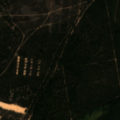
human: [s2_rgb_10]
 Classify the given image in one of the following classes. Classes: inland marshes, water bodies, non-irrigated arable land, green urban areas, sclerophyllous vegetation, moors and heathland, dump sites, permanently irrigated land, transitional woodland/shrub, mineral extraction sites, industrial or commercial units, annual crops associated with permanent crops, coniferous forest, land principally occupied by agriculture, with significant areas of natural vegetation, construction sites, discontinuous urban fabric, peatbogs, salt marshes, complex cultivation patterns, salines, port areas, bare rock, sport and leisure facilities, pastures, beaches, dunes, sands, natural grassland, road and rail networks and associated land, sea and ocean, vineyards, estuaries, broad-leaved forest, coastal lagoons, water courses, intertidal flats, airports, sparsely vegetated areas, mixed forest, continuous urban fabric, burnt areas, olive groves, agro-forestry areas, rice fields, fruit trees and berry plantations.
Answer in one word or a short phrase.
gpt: coniferous forest, moors and heathland, transitional woodland/shrub, sparsely vegetated areas